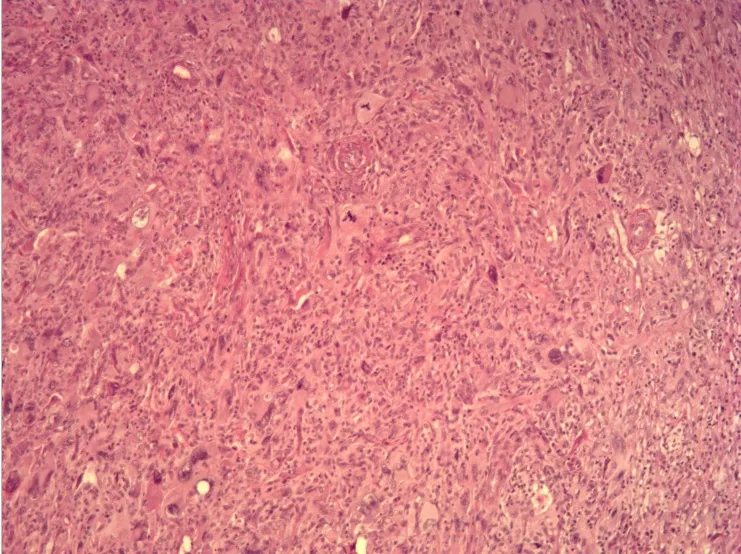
The patient's eighth postoperative pathological analysis (hematoxylin and eosin staining, x100 magnification) showed dedifferentiated liposarcoma, with localized pleomorphic liposarcoma.
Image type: pathology (h&e)